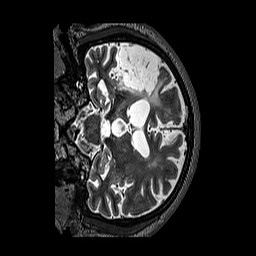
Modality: T2w
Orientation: coronal
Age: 58
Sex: male
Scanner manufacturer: siemens
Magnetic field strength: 3 T
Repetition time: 3.2 s
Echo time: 0.567 s